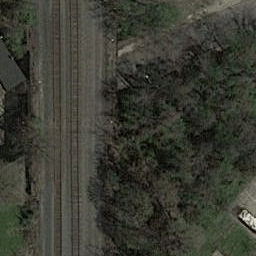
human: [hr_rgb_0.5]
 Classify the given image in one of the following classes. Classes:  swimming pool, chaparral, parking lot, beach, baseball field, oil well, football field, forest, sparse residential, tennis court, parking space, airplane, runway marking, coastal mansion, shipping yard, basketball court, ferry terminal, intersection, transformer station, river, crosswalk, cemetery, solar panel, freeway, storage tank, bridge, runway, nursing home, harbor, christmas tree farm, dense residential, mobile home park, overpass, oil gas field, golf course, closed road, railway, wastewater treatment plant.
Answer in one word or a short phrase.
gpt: railway